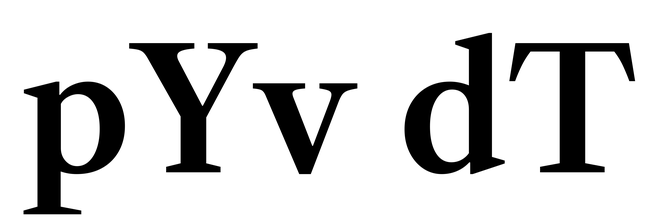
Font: LibreCaslonText_SemiBold